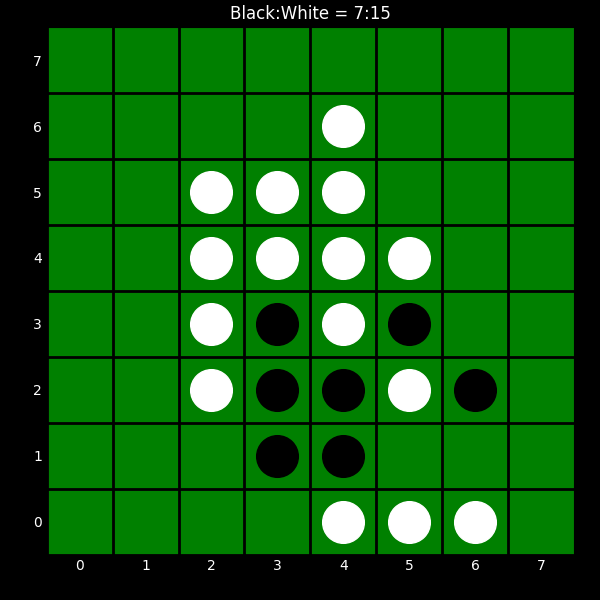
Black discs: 7
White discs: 15